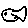
Label: fish